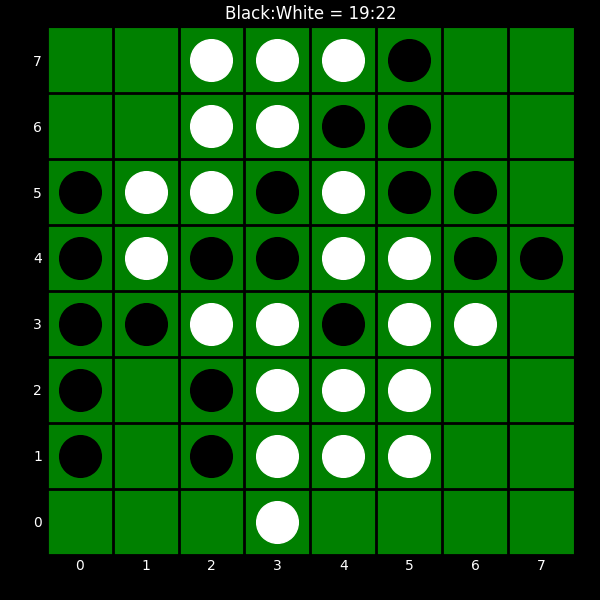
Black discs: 19
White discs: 22